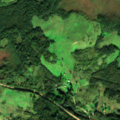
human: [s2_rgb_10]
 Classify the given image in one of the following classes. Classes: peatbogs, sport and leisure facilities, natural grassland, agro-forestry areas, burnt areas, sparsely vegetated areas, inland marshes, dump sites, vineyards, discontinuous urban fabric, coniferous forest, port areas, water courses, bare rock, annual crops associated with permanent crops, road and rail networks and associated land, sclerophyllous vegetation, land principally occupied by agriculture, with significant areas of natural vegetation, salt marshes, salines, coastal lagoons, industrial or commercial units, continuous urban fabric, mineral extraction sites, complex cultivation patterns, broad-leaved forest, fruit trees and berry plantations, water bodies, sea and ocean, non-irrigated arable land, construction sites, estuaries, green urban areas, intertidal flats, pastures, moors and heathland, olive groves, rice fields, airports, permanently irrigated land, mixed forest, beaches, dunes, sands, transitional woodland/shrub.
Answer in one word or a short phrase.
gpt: pastures, land principally occupied by agriculture, with significant areas of natural vegetation, coniferous forest, mixed forest, transitional woodland/shrub, inland marshes